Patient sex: M
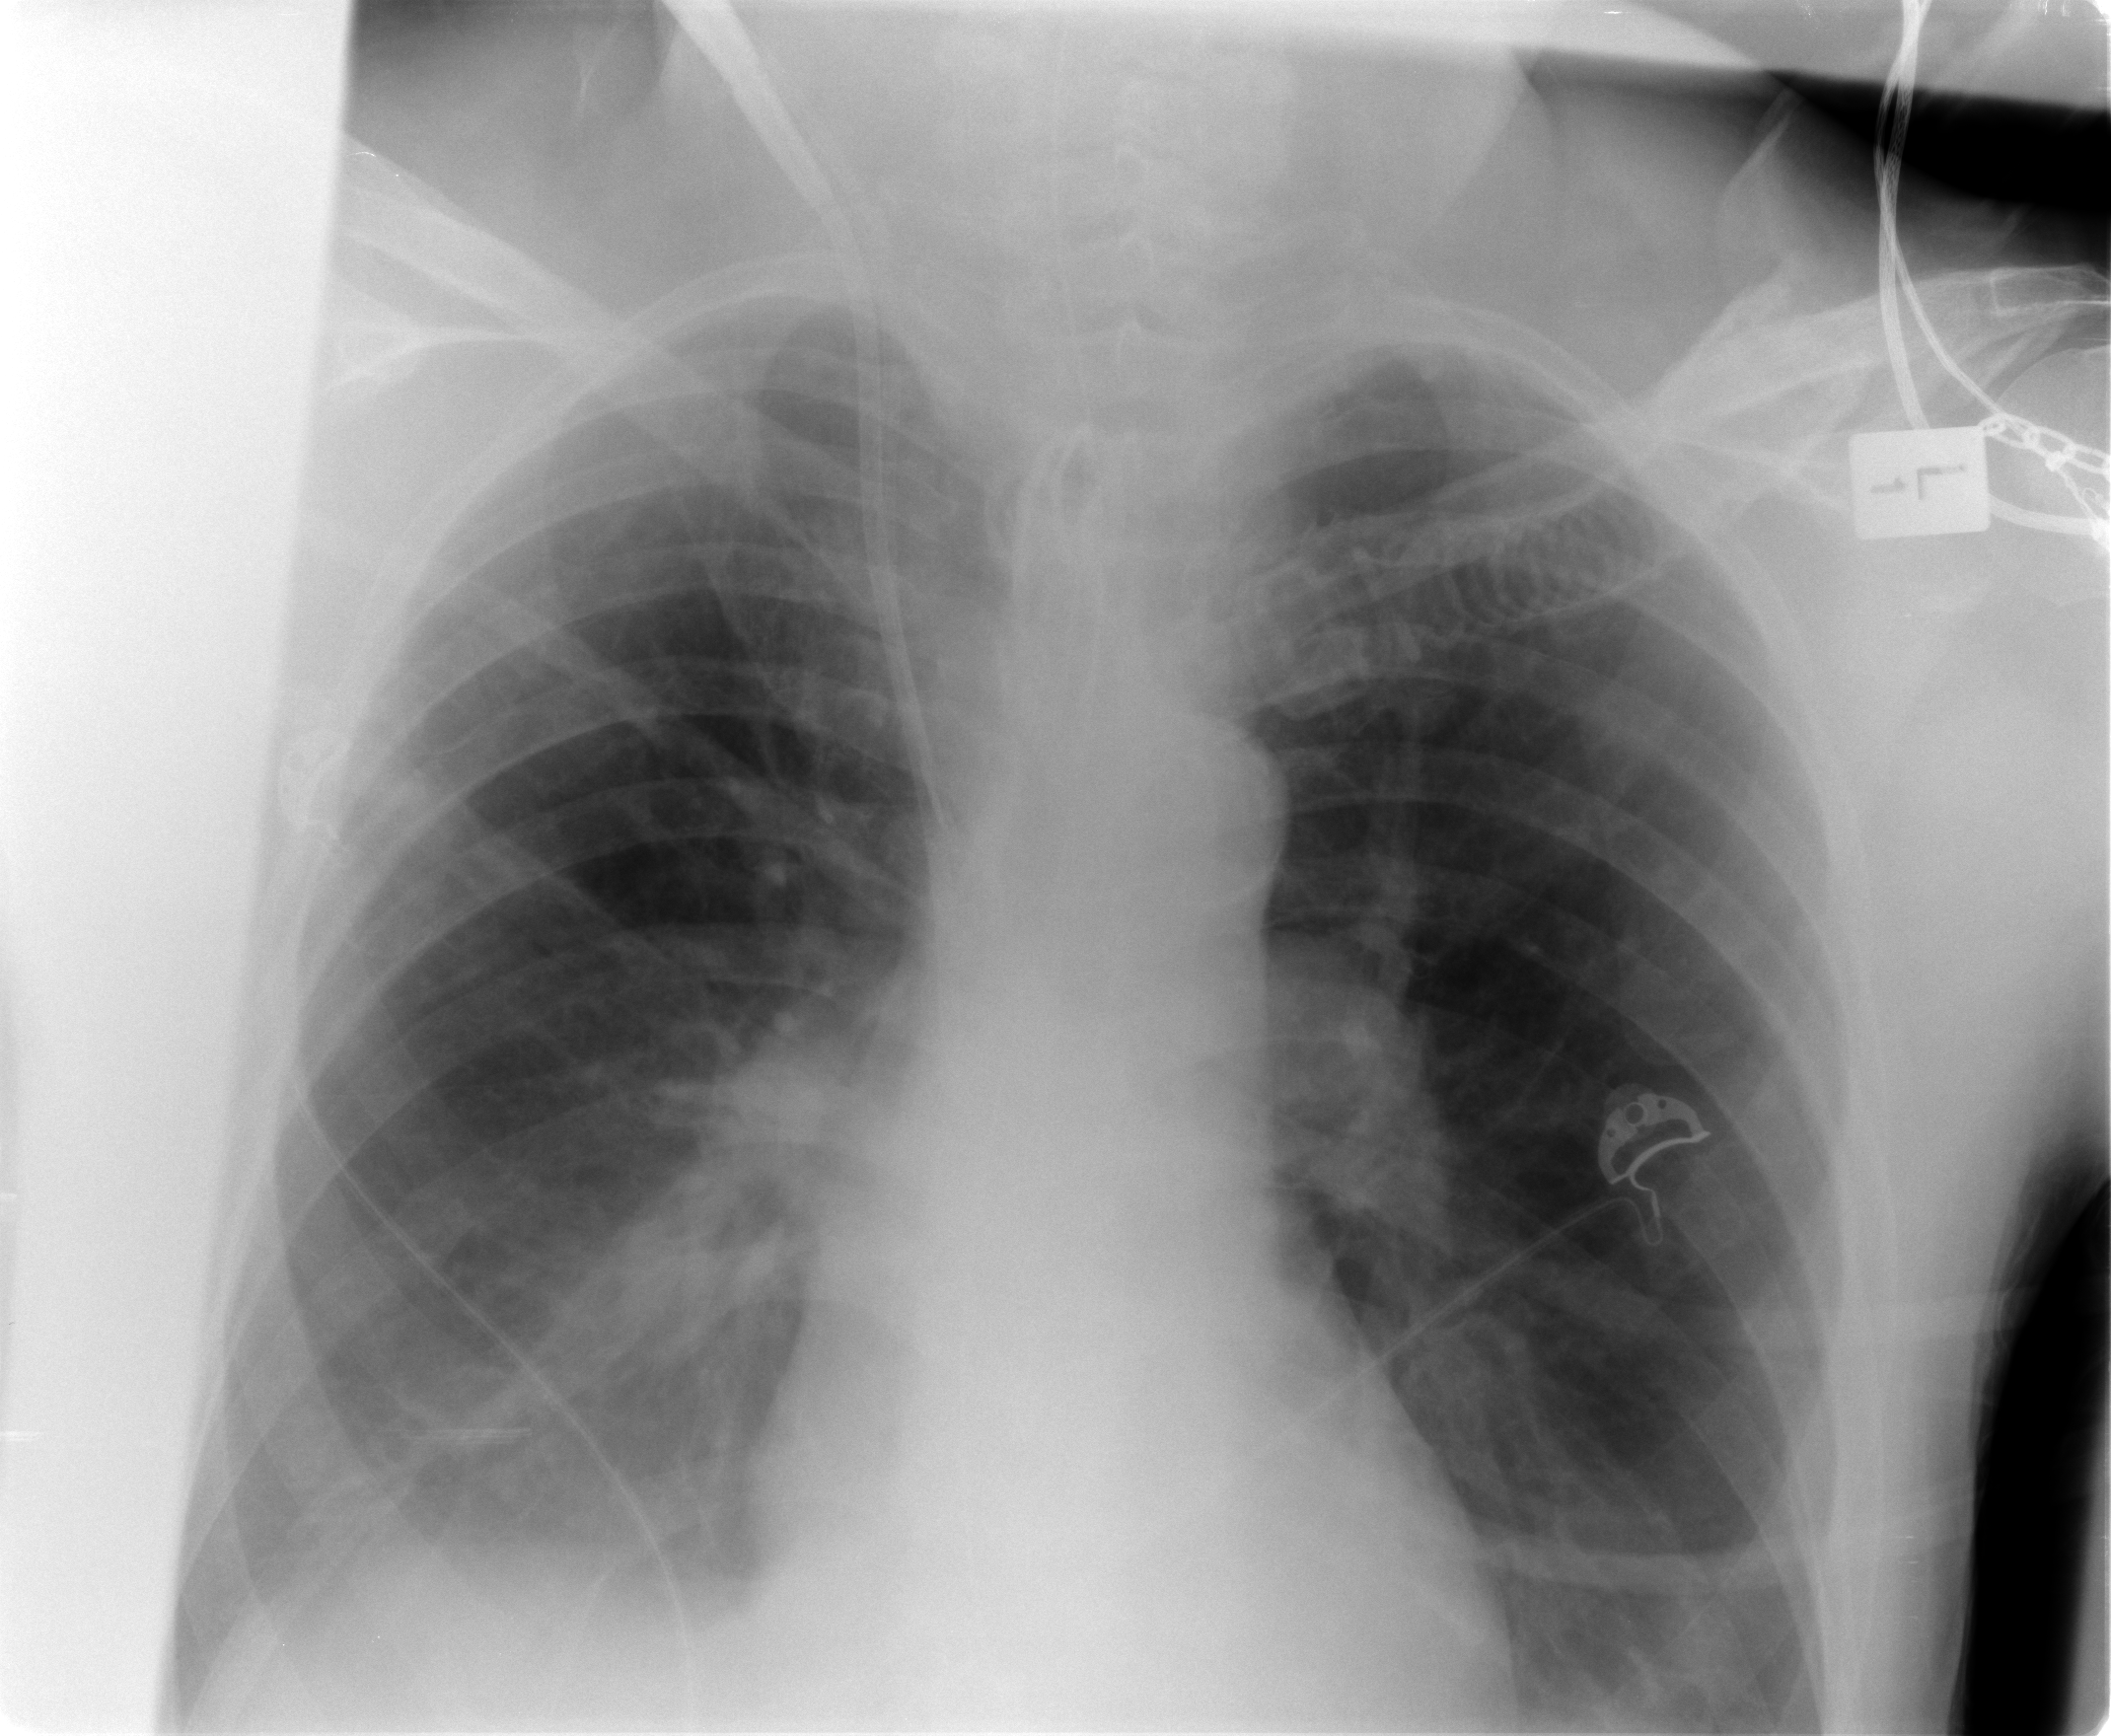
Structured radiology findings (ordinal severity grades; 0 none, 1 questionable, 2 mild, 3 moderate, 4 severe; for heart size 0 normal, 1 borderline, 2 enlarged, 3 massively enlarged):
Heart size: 0
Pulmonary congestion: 2
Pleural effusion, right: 3
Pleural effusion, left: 2
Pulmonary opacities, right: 0
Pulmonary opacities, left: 0
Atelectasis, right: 2
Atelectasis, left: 2